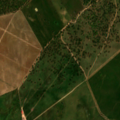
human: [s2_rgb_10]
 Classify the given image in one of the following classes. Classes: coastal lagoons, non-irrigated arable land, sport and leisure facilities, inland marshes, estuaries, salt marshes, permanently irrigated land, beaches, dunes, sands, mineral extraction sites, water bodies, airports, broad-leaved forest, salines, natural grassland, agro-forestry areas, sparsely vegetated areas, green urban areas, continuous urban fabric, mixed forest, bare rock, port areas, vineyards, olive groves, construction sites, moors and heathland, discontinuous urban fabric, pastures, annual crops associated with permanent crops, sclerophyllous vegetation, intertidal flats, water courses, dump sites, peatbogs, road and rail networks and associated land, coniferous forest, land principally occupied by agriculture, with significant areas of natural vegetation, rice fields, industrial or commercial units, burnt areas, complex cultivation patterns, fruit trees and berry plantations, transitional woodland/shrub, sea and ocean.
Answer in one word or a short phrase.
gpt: continuous urban fabric